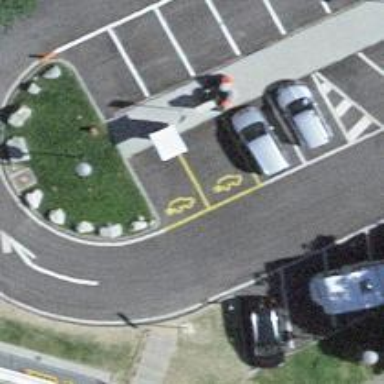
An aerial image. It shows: Charging station.